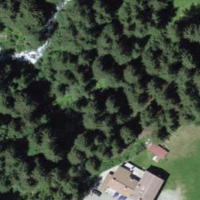
EUNIS habitat code: 43
Species observed at this site:
Macroglossum stellatarum